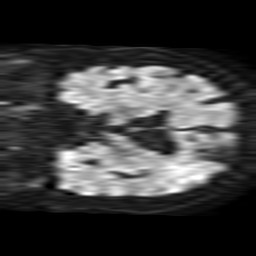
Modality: TRACE
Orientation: coronal
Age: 47
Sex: female
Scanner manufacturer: philips
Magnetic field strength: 1.5 T
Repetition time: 3.406 s
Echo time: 0.06922 s